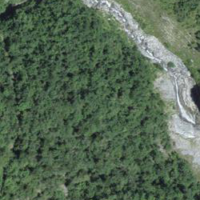
EUNIS habitat code: 41
Species observed at this site:
Euphorbia cyparissias